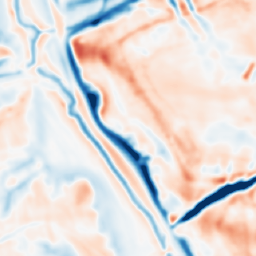
Category: multiscale
Decomposition family: dog_multiscale
Decomposition parameters: sigma_ratio: 1.6
n_scales: 3
base_sigma: 2
Upsampling method: area
Upsampling parameters: scale: 2
Upsampling scale: 2